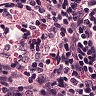
Metastatic tissue present: no